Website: apple
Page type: address-validator
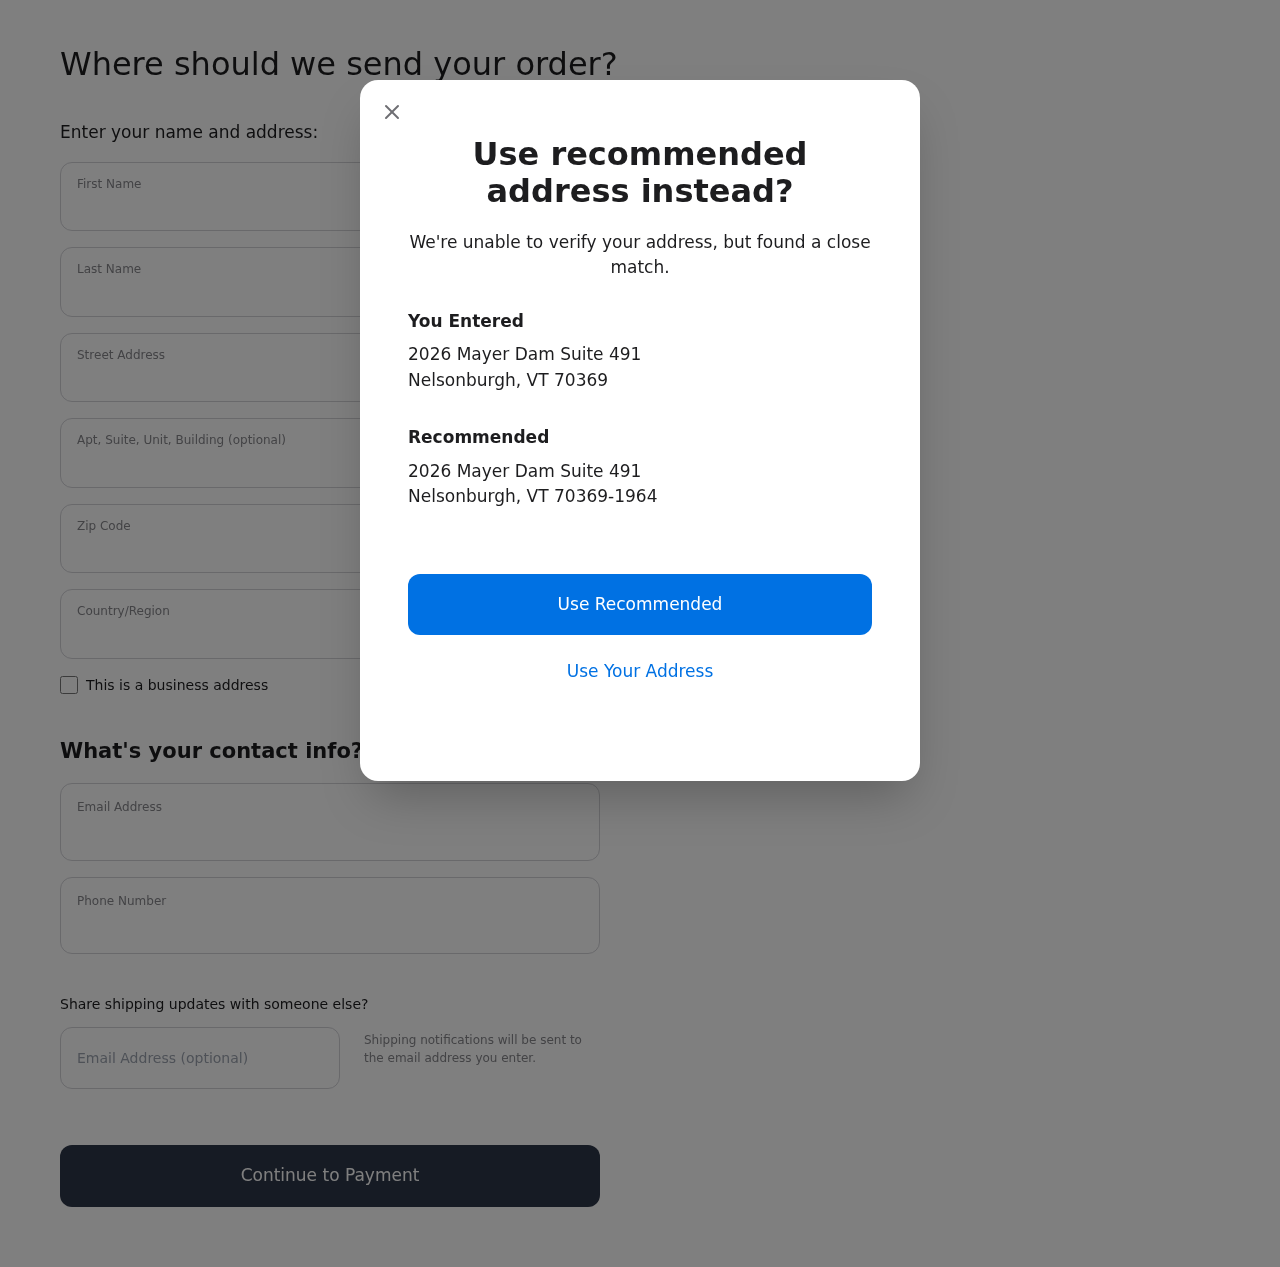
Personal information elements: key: PII_CITY
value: Nelsonburgh
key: PII_COUNTRY
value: United States
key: PII_EMAIL
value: james.johnson@gmail.com
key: PII_FIRSTNAME
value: James
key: PII_GIFT_EMAIL
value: stacey.nichols@yahoo.com
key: PII_LASTNAME
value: Johnson
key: PII_PHONE
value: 5002689470
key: PII_POSTCODE
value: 70369
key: PII_POSTCODE_FULL
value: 70369-1964
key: PII_STATE_ABBR
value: VT
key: PII_STREET
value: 2026 Mayer Dam Suite 491
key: PII_STREET2
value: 2026 Mayer Dam Suite 491
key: PII_STREET2
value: Apt. 155
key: PII_CITY2
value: Nelsonburgh
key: PII_STATE_ABBR2
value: VT